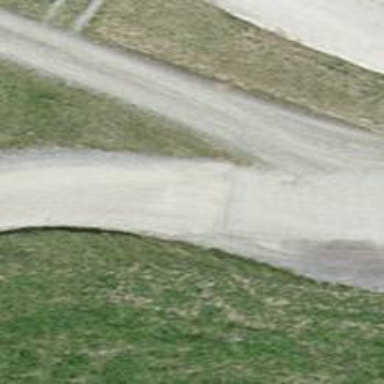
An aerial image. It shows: Track with pebblestone surface. The track type is grade2.